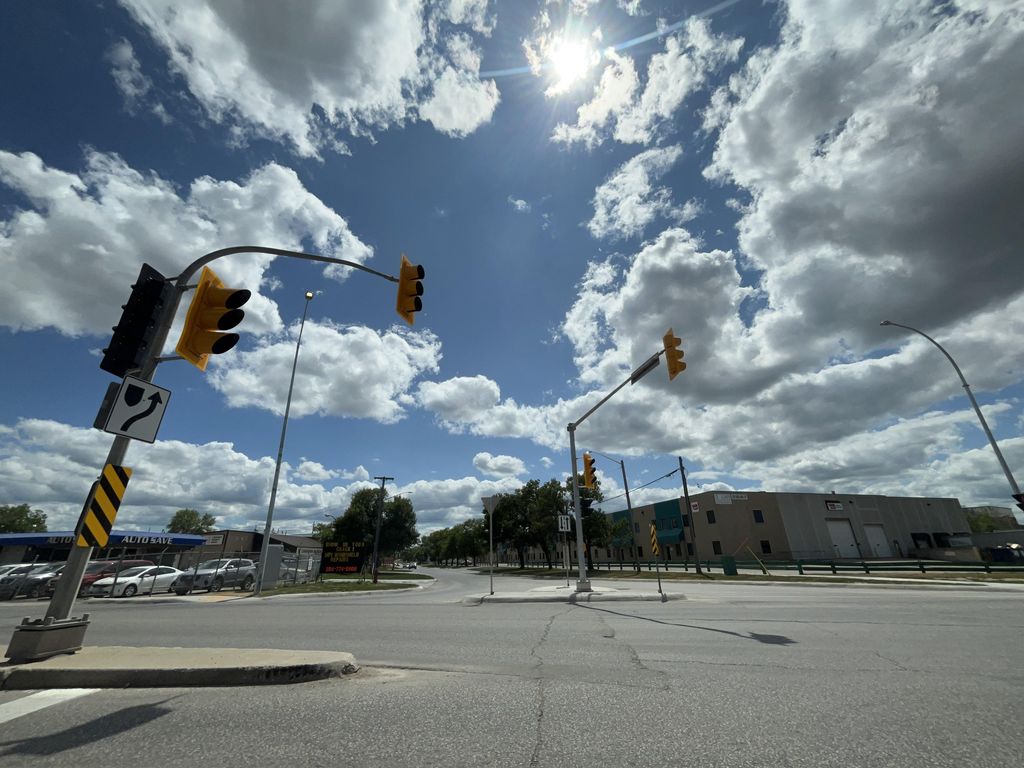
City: winnipeg